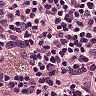
Metastatic tissue present: no